Interaction volume radius: 5 \u00c5
Interaction volume height: 20 \u00c5
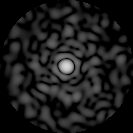
Disorder parameter: 0.8762